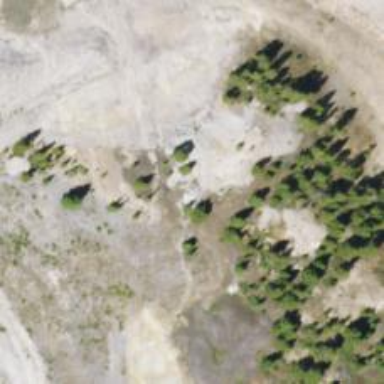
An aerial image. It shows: Quarry area.